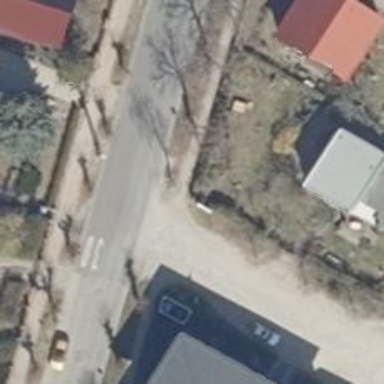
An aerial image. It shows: Road with "give way" sign.